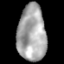
Tissue: lung
Cell type: Endothelial cells
Senescence score: 0.1739
Nuclear area (px): 1573
Mean DAPI intensity: 166.046